Field crop: tomato
Growth stage: 2
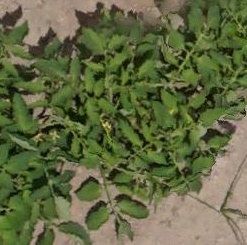
Species: tomato